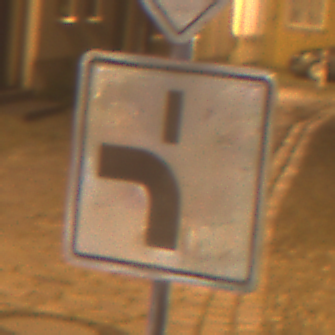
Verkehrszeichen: VerlaufVorfahrtsstrasse5
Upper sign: Vorfahrtsstrasse
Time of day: Night
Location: Outdoor (Urban)
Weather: Clear
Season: NotSpecified
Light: Artificial